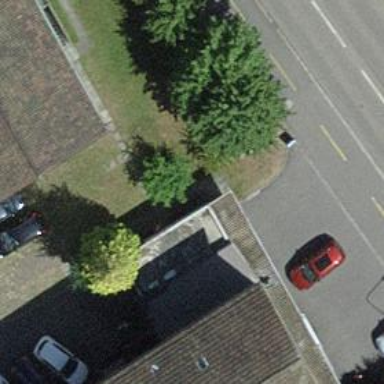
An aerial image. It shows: Post box is visible.